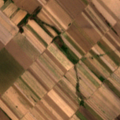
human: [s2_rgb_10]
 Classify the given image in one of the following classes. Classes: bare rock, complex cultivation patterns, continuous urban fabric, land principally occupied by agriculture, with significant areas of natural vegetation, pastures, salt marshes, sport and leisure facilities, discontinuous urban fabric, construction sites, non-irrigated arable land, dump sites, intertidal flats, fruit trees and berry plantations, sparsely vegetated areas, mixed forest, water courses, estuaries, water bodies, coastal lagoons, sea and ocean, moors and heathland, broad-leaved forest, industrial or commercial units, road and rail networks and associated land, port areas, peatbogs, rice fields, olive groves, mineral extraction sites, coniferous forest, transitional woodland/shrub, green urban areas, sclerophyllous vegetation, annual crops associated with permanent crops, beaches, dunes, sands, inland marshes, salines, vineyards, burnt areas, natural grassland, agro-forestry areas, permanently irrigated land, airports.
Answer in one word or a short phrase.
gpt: non-irrigated arable land